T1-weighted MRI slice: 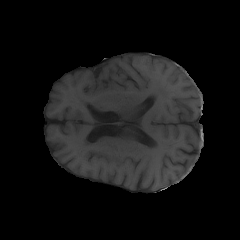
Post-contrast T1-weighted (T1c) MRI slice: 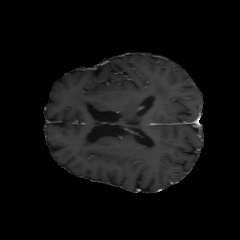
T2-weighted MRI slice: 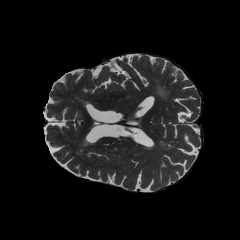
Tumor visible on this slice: no